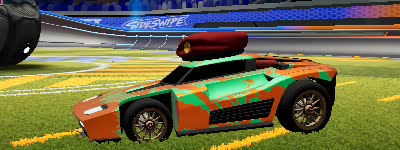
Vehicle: breakout